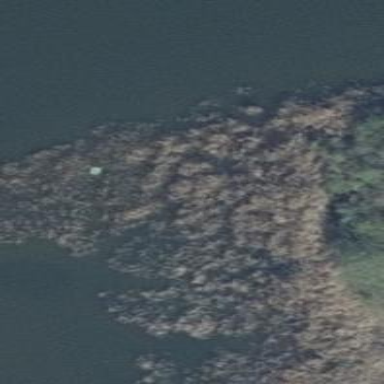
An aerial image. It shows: Reedbed in wetland area.